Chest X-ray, AP view. Patient: 46 years old, sex F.
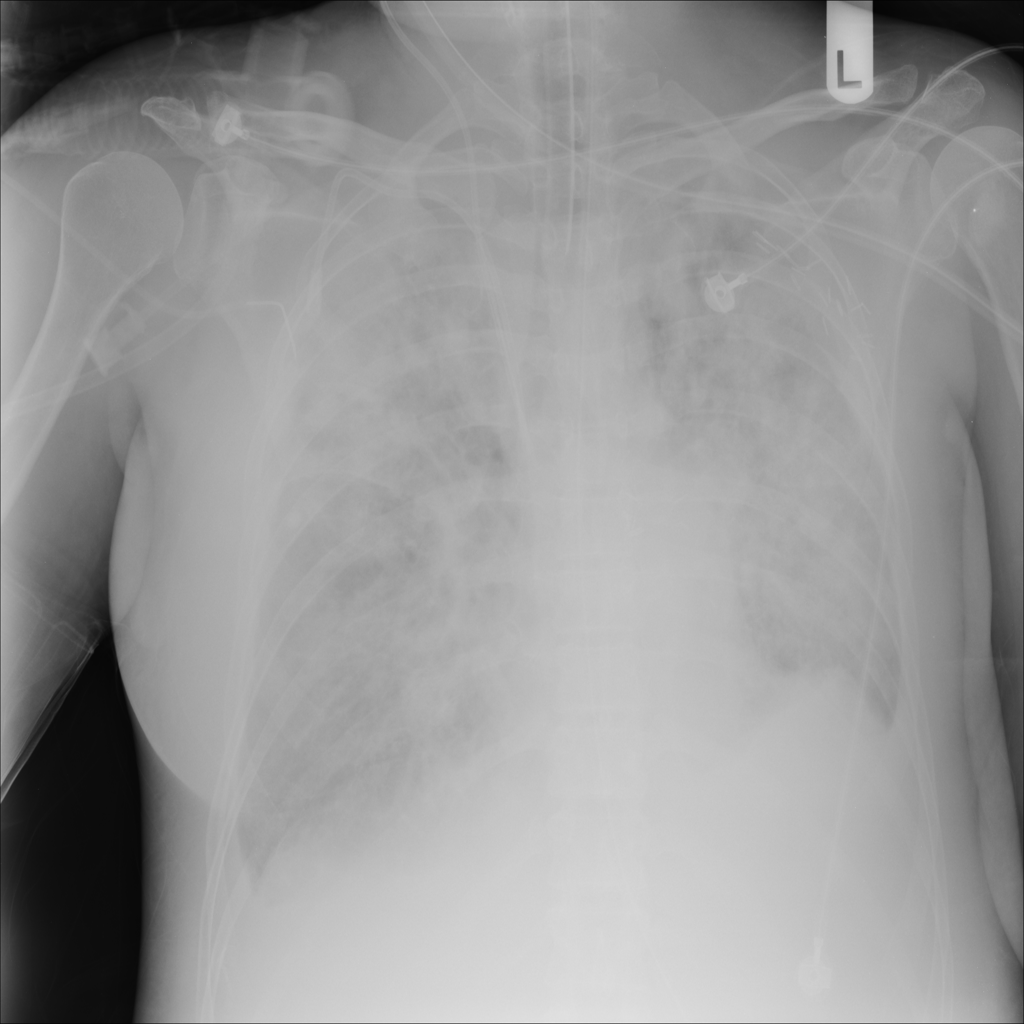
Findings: Effusion